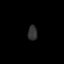
Tissue: skin
Cell type: Epithelial cells
Senescence score: 0.7272
Nuclear area (px): 141
Mean DAPI intensity: 48.901